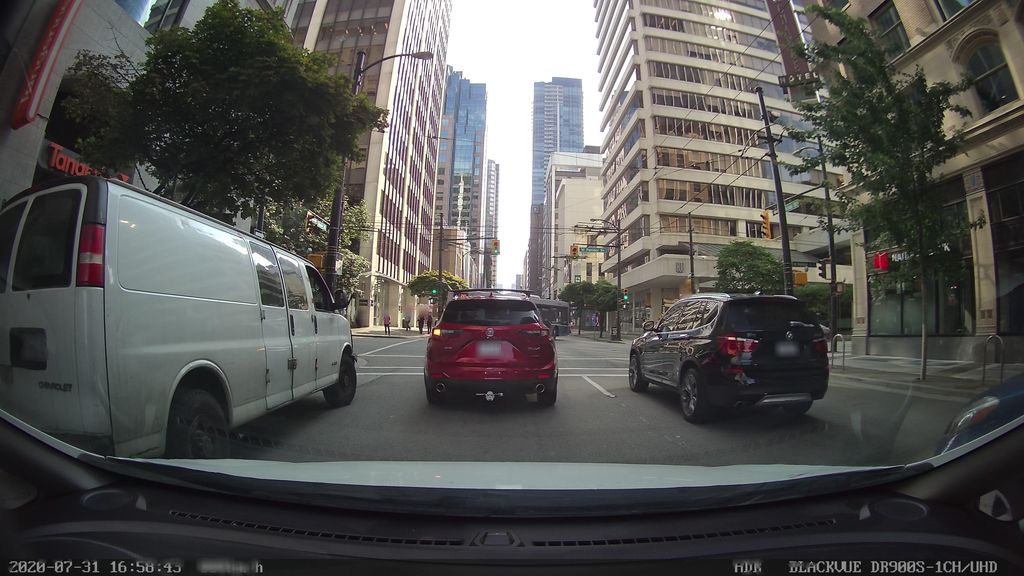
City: vancouver